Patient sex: M
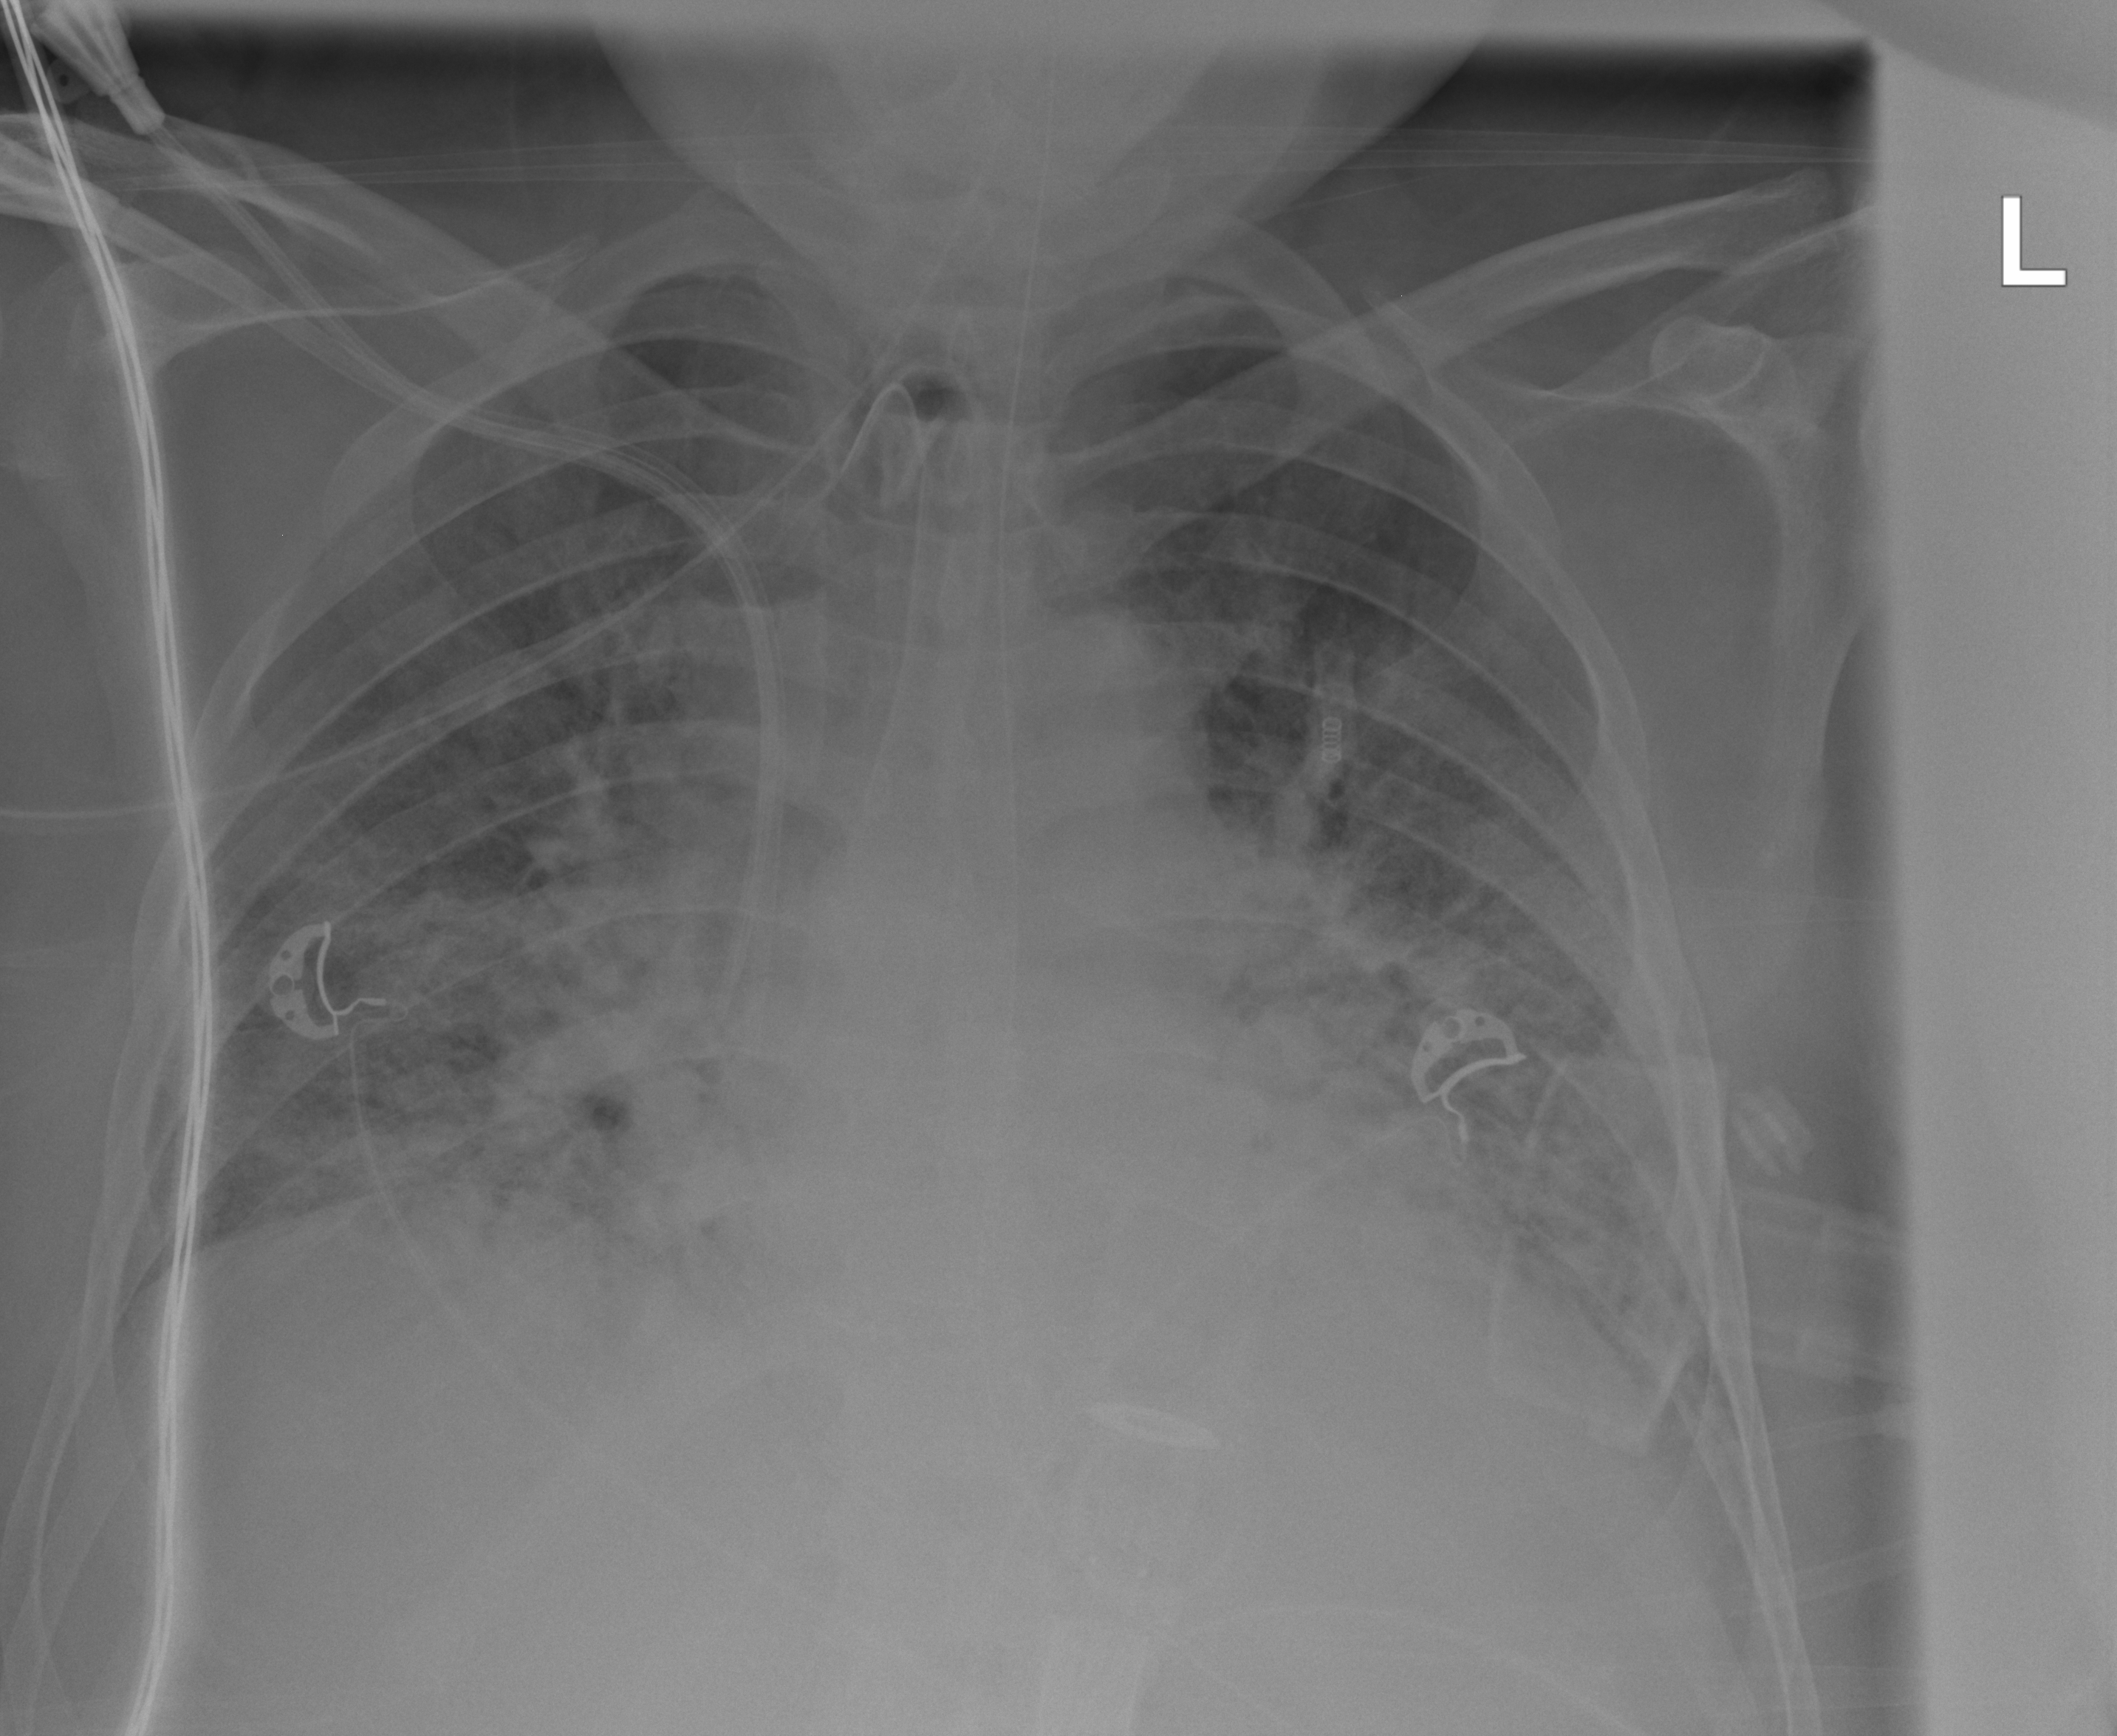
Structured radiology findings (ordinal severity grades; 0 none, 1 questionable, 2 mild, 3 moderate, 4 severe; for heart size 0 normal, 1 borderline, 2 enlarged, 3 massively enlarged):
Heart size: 0
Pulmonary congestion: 2
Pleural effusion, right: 0
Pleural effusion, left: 0
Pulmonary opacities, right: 3
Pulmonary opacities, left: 3
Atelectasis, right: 2
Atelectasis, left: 3